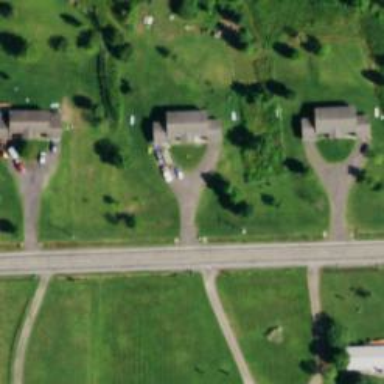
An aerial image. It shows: Driveway leading to service road.